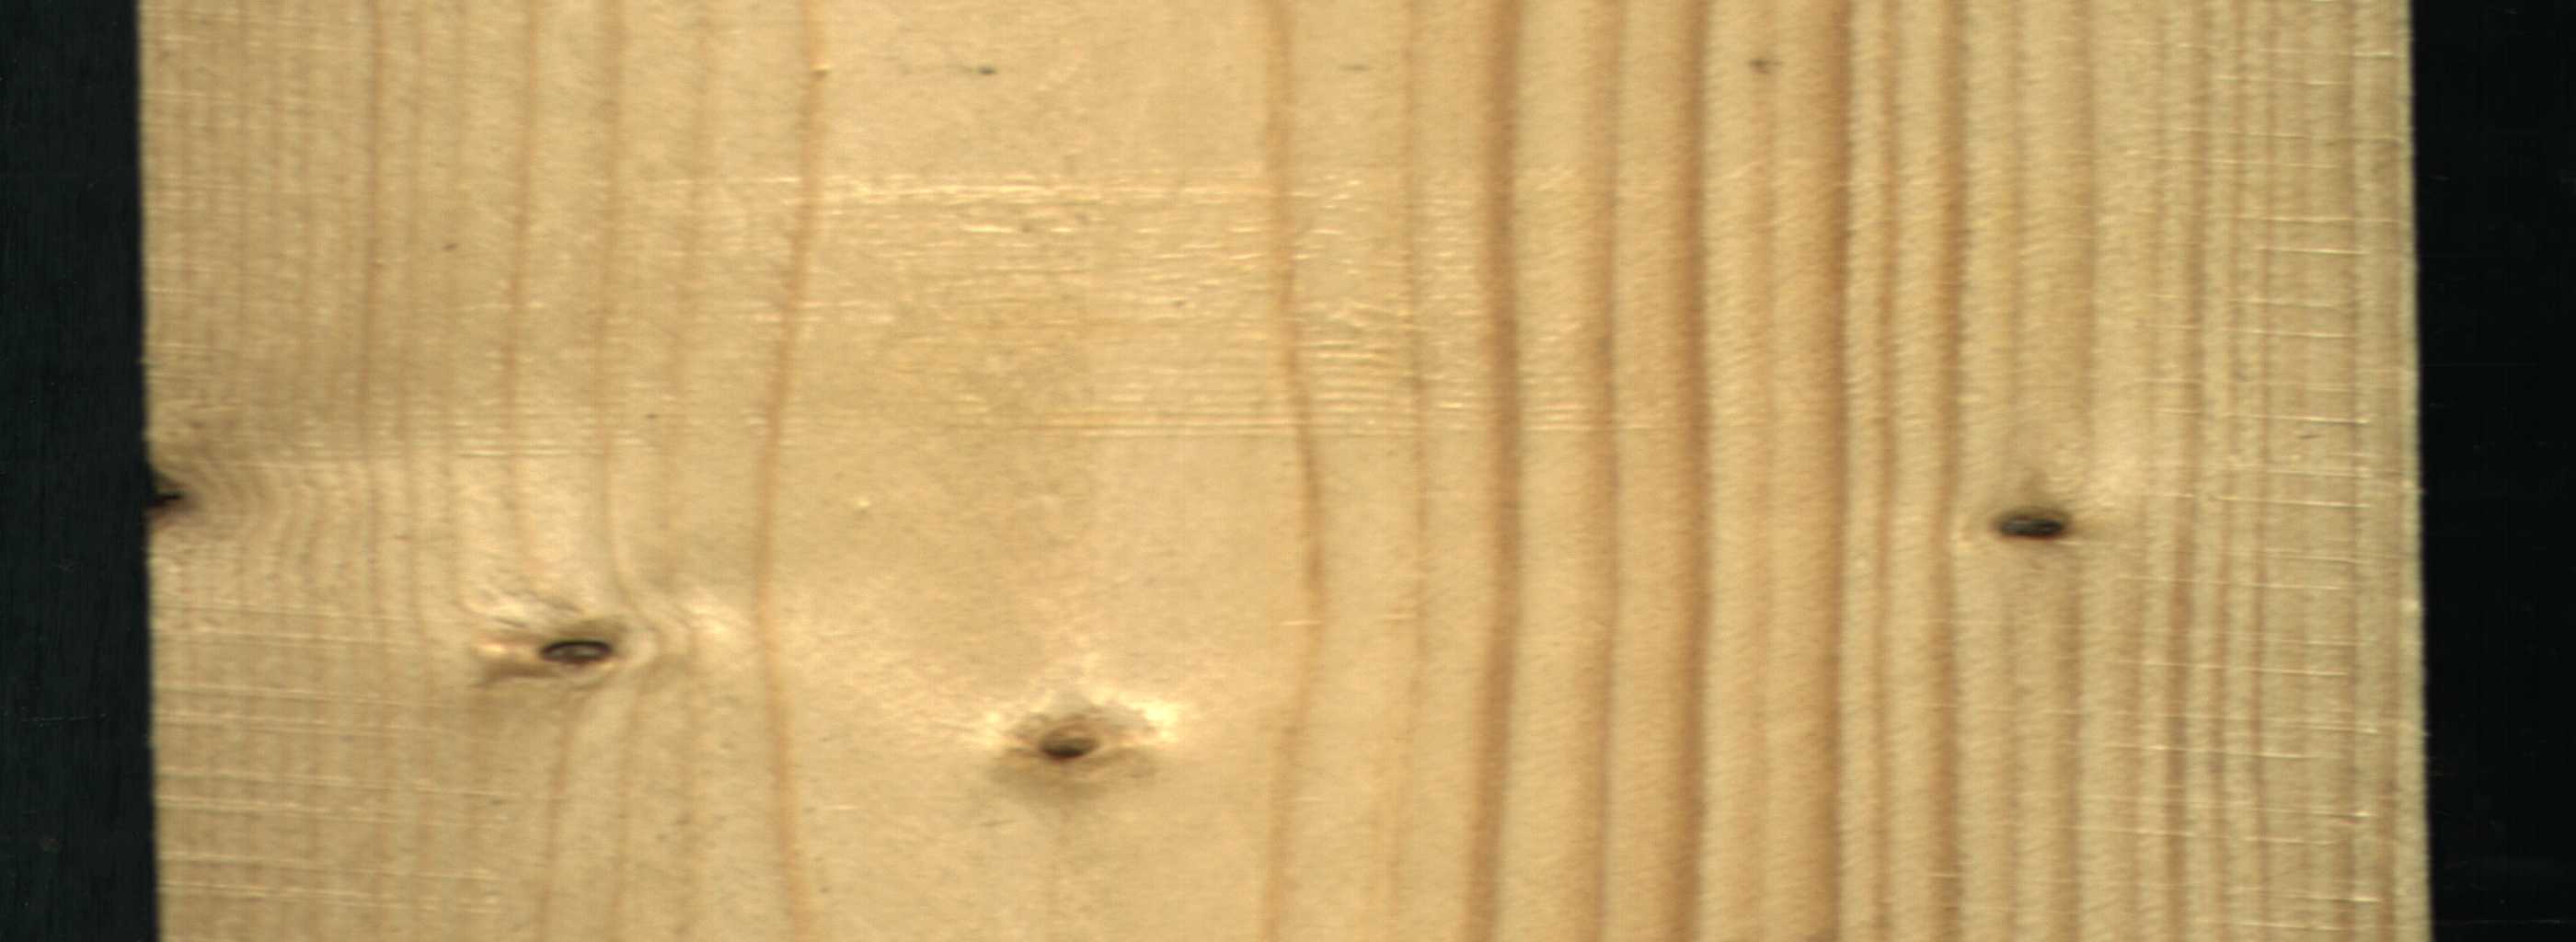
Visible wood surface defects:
Knot_missing
Dead_Knot
Dead_Knot
Live_Knot